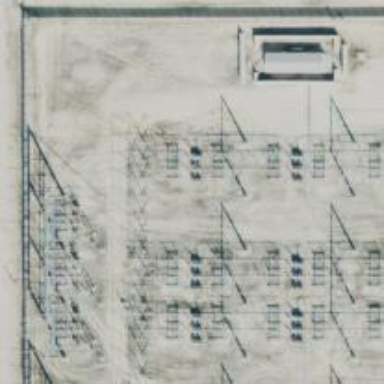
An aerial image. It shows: Switch for power supply.